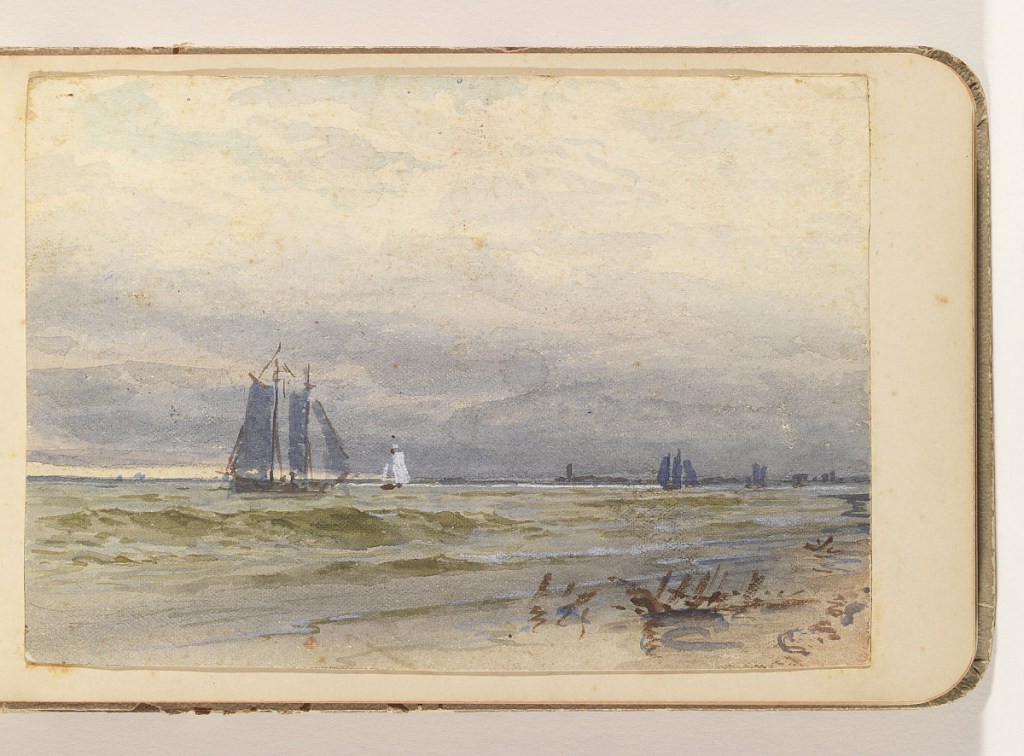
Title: Two Sailboats
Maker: William Trost Richards, American, 1833–1905
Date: late 19th century
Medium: Brush and watercolor, white gouche, graphite, on white textured wove paper.
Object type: Album page
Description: Double masted schooner off shore center left with smaller sailboat to right. Other sailboats in distant right with landmass and lighthouse on horizon, right.